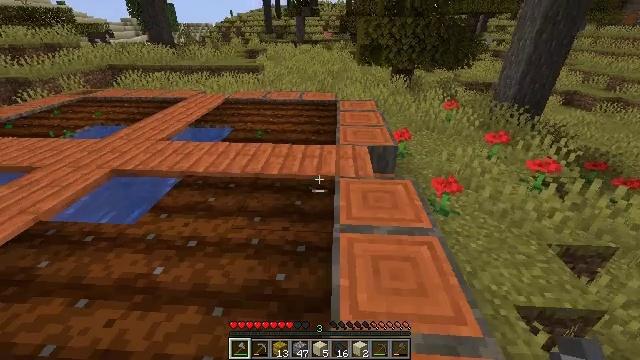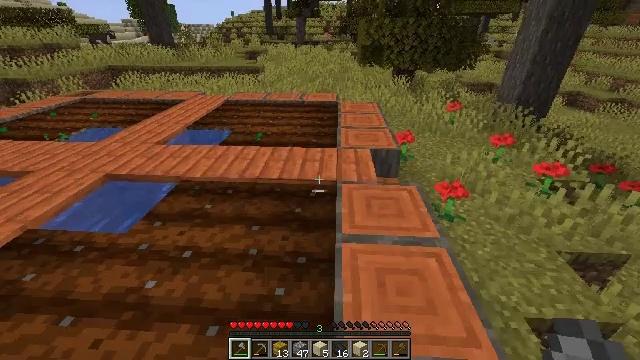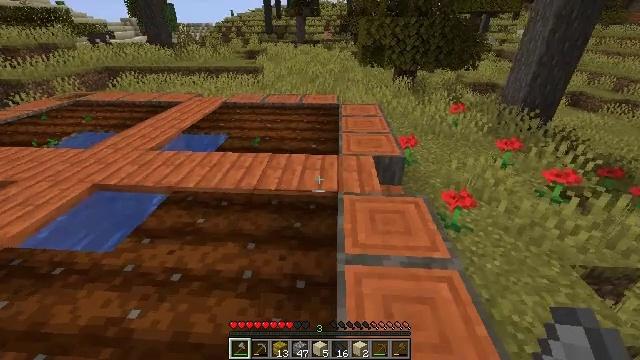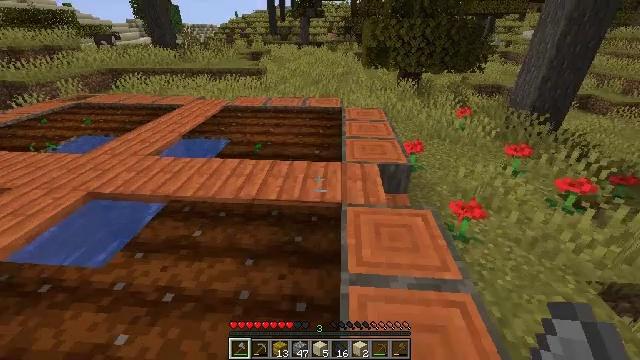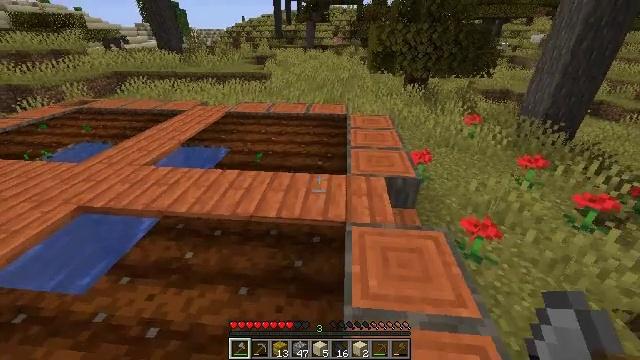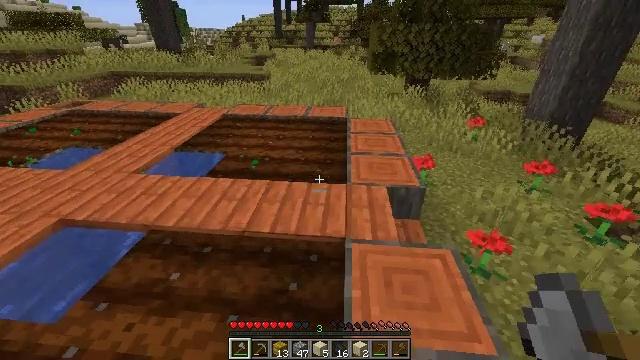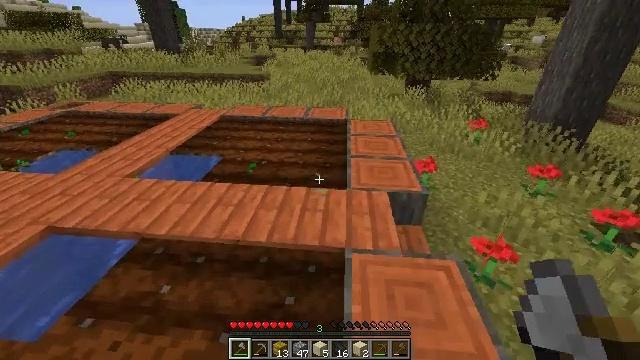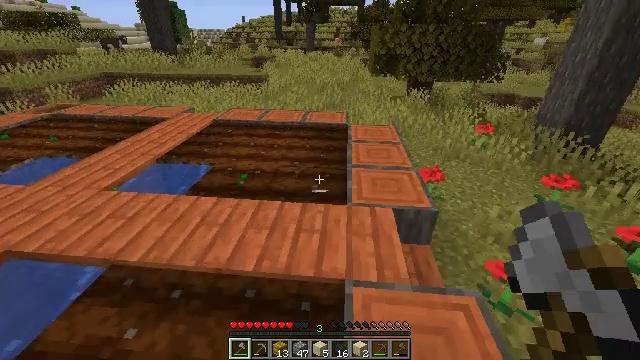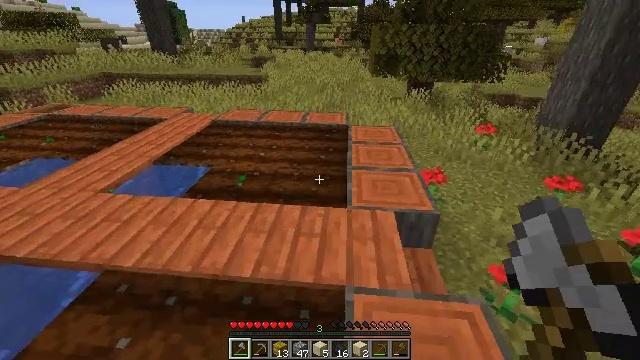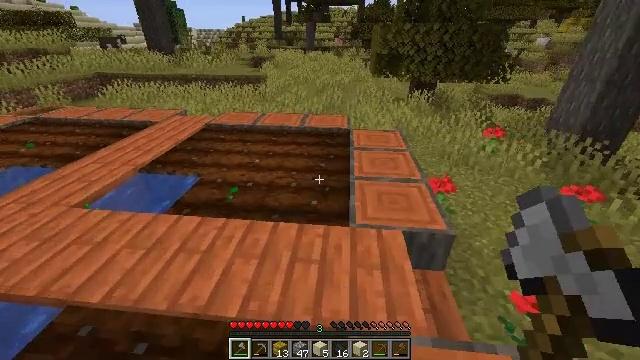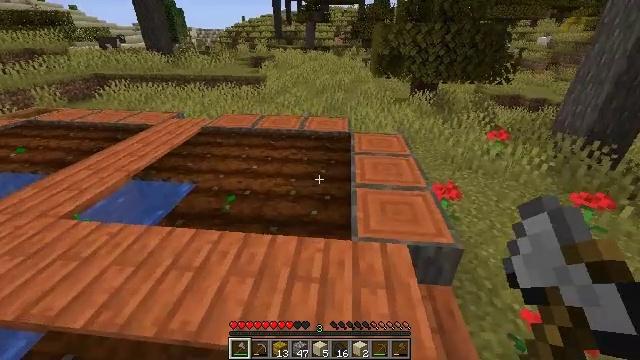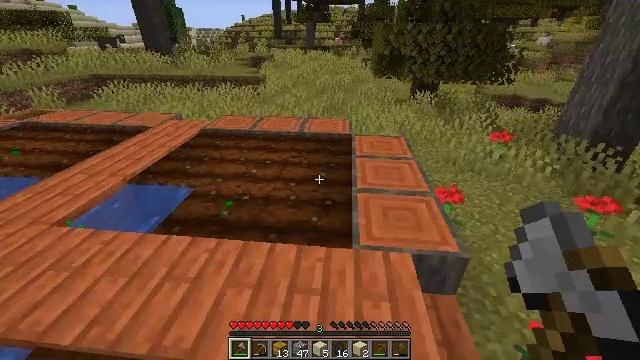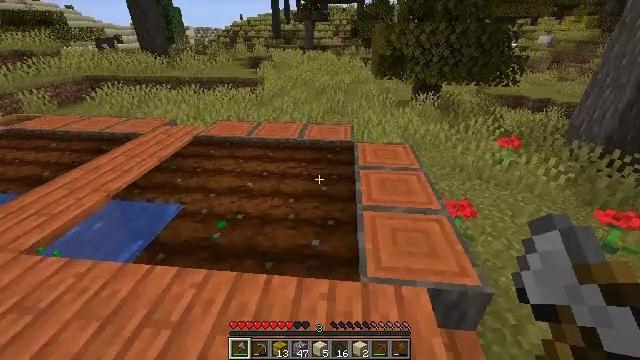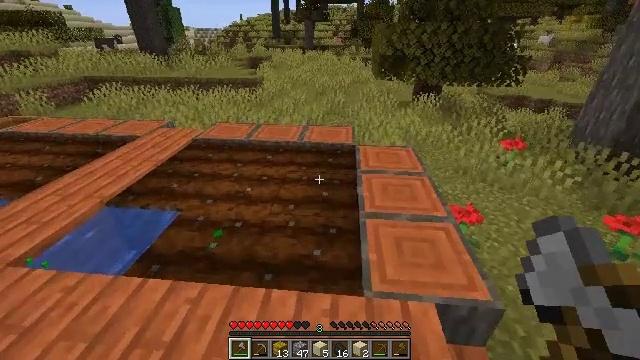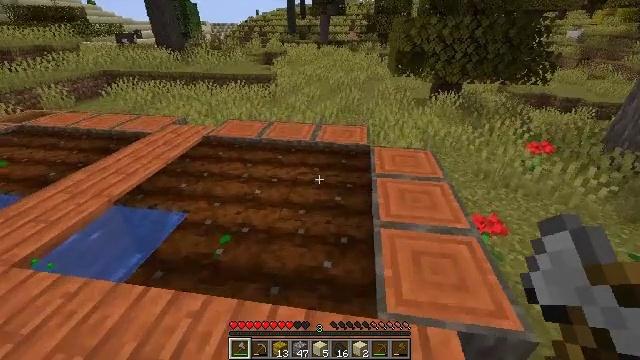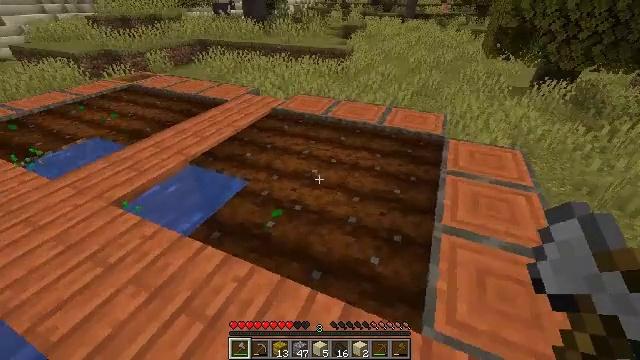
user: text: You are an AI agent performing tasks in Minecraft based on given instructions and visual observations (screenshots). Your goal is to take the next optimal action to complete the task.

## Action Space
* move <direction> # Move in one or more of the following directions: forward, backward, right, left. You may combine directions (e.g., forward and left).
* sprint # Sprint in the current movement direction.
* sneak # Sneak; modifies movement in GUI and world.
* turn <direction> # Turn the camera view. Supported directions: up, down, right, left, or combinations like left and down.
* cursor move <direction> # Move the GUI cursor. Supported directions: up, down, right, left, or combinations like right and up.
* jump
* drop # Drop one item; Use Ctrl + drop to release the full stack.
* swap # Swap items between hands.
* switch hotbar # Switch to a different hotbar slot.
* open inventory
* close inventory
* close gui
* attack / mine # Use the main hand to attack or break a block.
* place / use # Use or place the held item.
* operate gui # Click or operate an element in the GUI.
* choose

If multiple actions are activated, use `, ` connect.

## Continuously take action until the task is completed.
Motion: motion action
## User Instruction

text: Dig up the farmland.
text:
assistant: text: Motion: move forward
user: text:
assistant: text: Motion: move forward
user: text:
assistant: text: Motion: move forward
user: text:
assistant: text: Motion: move forward, turn left
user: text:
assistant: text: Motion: move forward
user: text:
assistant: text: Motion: move forward
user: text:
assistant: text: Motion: move forward
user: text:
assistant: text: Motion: move forward
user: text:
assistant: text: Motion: move forward
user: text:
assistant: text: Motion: move forward
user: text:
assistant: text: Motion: move forward
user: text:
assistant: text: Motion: move forward
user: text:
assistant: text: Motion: move forward
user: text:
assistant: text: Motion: turn left
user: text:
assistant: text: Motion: turn left and down
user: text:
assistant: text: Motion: turn left and down
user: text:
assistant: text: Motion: turn left and down
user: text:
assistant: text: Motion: no_op
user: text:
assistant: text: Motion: no_op
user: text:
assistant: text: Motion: no_op
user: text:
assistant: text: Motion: no_op
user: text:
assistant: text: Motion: no_op
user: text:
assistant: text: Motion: no_op
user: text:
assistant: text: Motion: turn right
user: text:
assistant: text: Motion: turn right
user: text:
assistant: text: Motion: no_op
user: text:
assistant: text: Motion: attack / mine
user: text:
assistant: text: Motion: attack / mine
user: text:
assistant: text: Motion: attack / mine
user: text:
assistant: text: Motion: no_op